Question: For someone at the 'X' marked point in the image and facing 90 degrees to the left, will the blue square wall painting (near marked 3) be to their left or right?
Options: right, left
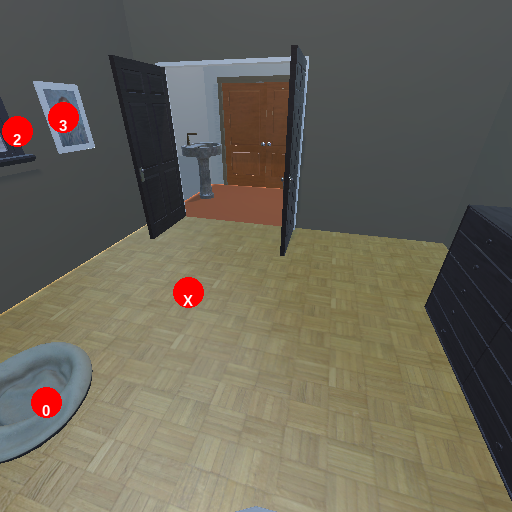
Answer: right